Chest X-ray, PA view. Patient: 56 years old, sex M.
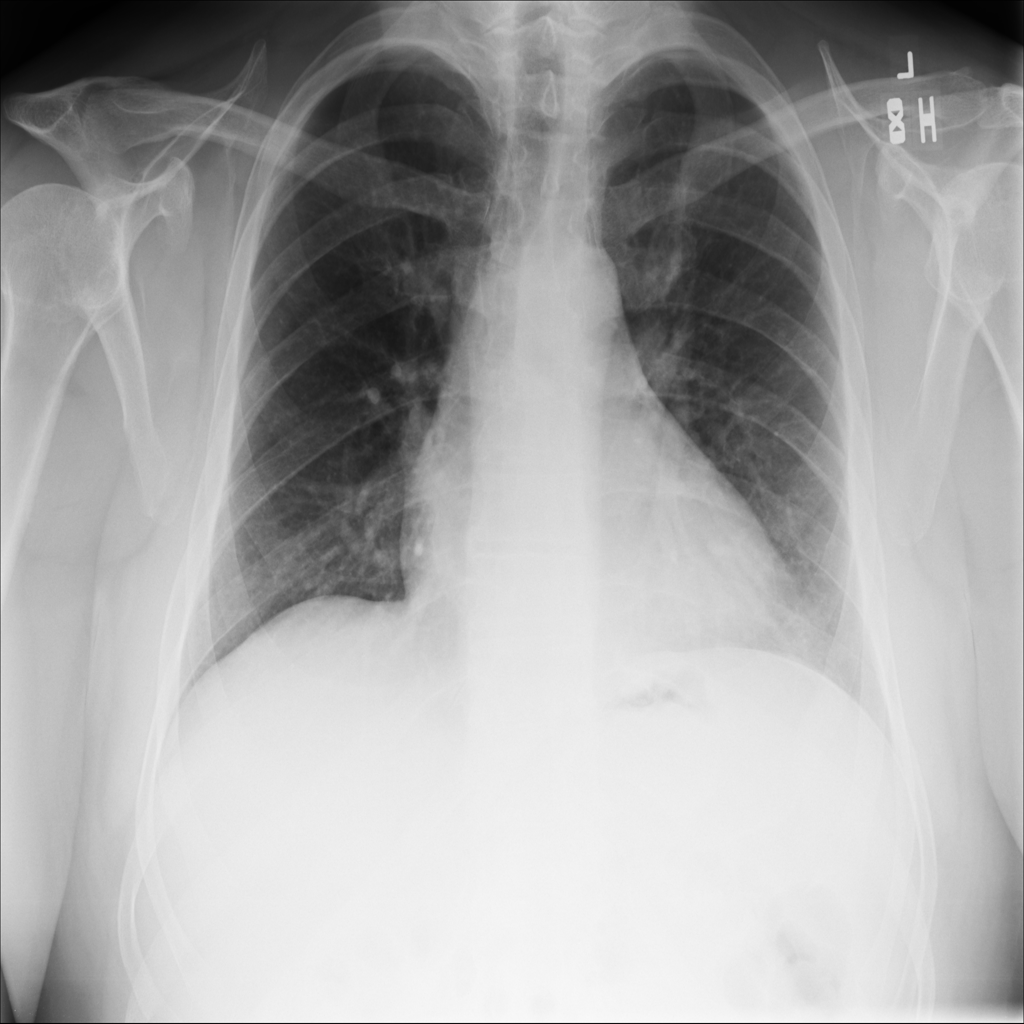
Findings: No Finding